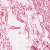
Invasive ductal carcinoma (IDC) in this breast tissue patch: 0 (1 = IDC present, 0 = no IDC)